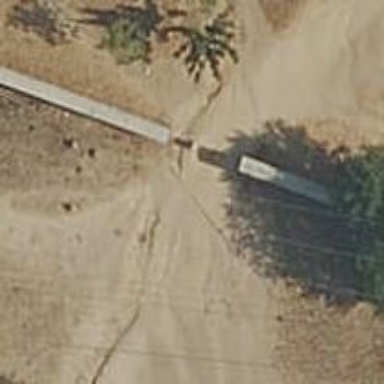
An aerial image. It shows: Entrance with barrier.